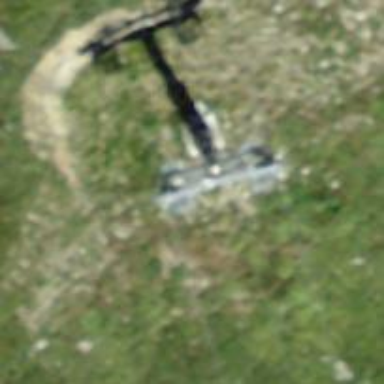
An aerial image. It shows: Pylon for aerialway.